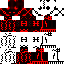
A female skeleton skin with dark skin, wearing brown helmet dressed in a red robe top and red pants, featuring a closed mouth.